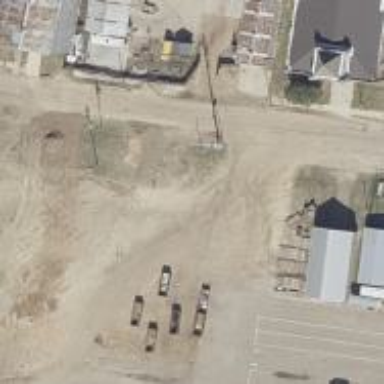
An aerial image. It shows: Power pole.